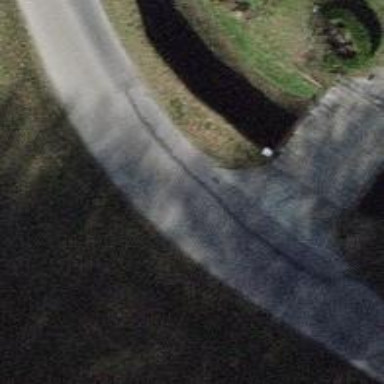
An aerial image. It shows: Driveway.